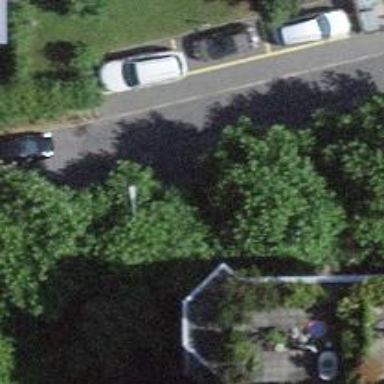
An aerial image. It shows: Kerb barrier.